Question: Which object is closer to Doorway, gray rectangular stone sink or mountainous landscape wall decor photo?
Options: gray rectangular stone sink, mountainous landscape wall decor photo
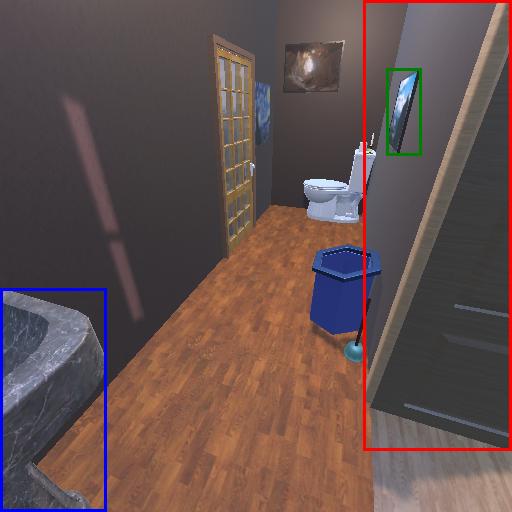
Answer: gray rectangular stone sink